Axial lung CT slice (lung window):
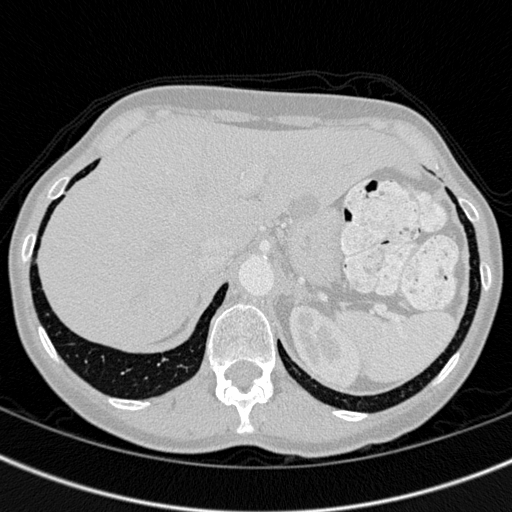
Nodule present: no